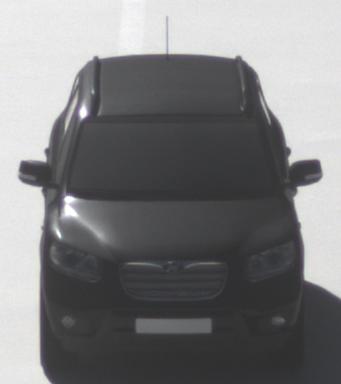
Make: Hyundai
Model: Santa Fe 2.4
Detailed model: Santa Fe (CM)
Model produced from: 2010/01
Model produced until: 2012/09
Doors: 5
Color: black
Road condition: dry road
Daytime: morning or afternoon
Contrast: high contrast